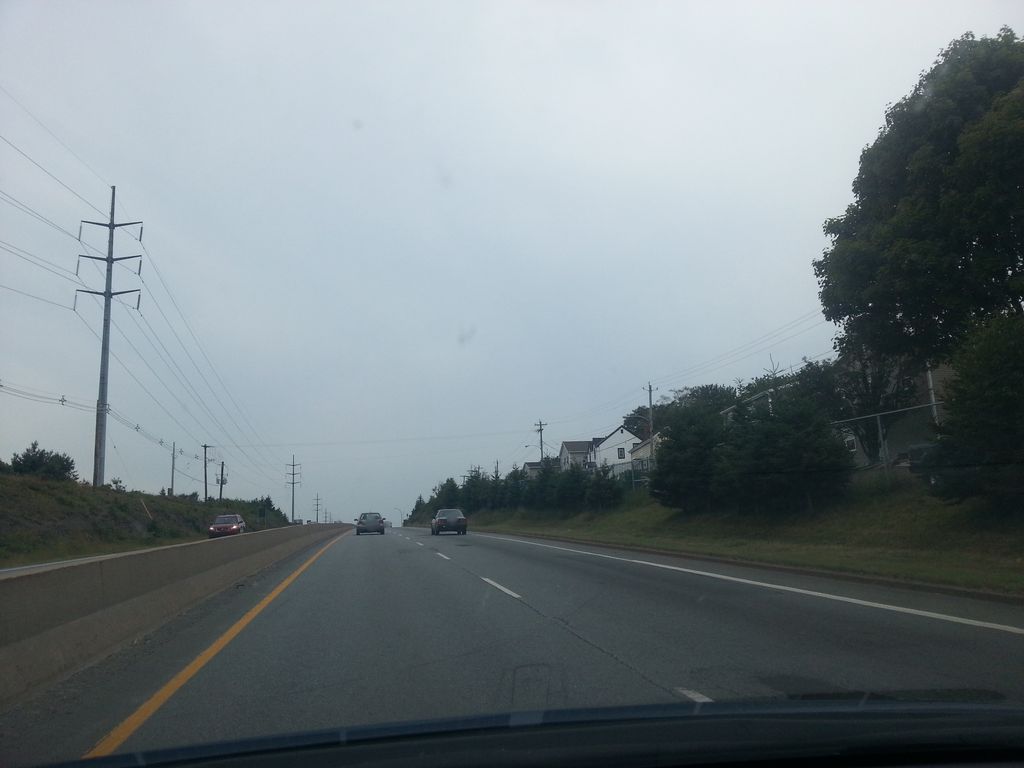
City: halifax